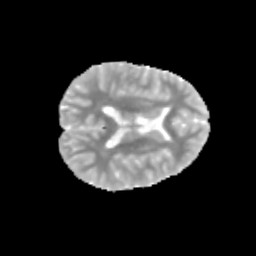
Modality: MD
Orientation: axial
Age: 12
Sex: male
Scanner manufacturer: siemens
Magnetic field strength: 3 T
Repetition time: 3.8 s
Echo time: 0.07 s